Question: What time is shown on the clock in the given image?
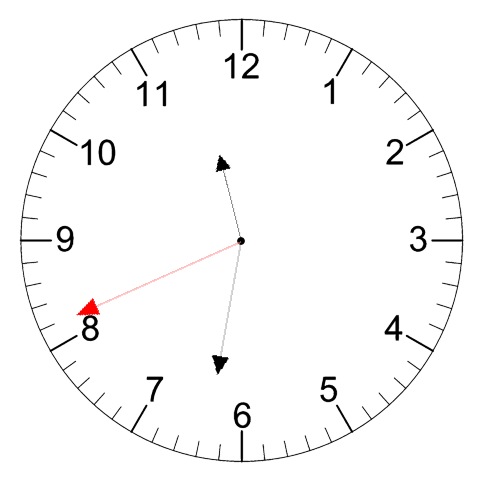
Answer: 11:31:41